Field crop: maize
Growth stage: 2
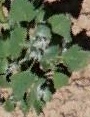
Species: chenopodium